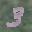
Label: 3